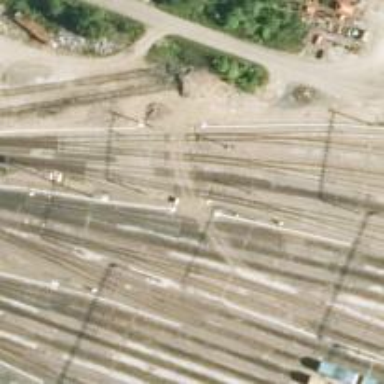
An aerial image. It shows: Level crossing with saltire marking.